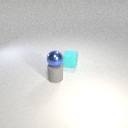
small cyan rubber cube behind small gray rubber cylinder